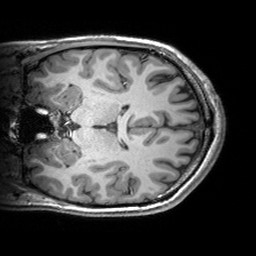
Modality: T1w
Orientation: coronal
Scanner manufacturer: siemens
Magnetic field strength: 3 T
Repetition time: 2.53 s
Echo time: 0.00299 s